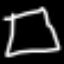
Label: square